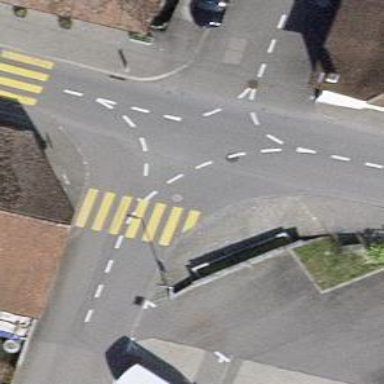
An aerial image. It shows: Zebra crossing on the road.